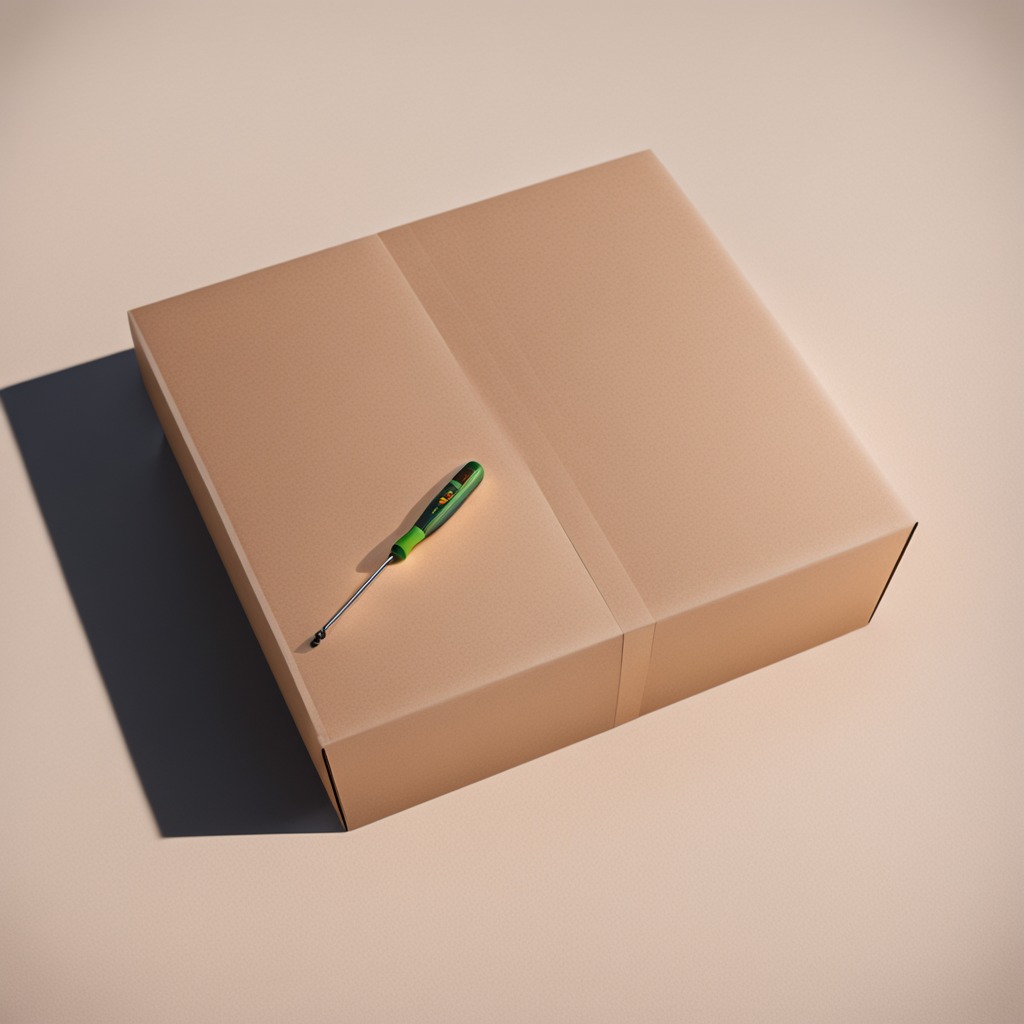
A screwdriver is lying on the cardboard box surface in an outdoor workshop during daytime bright natural light soft shadows slightly creased but